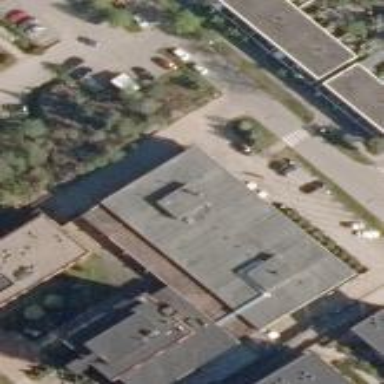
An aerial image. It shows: Building with gravel roof.